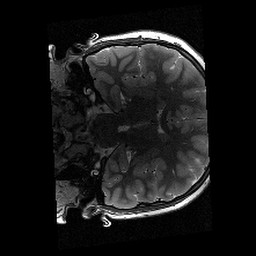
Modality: T2w
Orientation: coronal
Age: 11
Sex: male
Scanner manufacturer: siemens
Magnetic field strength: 3 T
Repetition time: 9.23 s
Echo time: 0.067 s